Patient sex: M
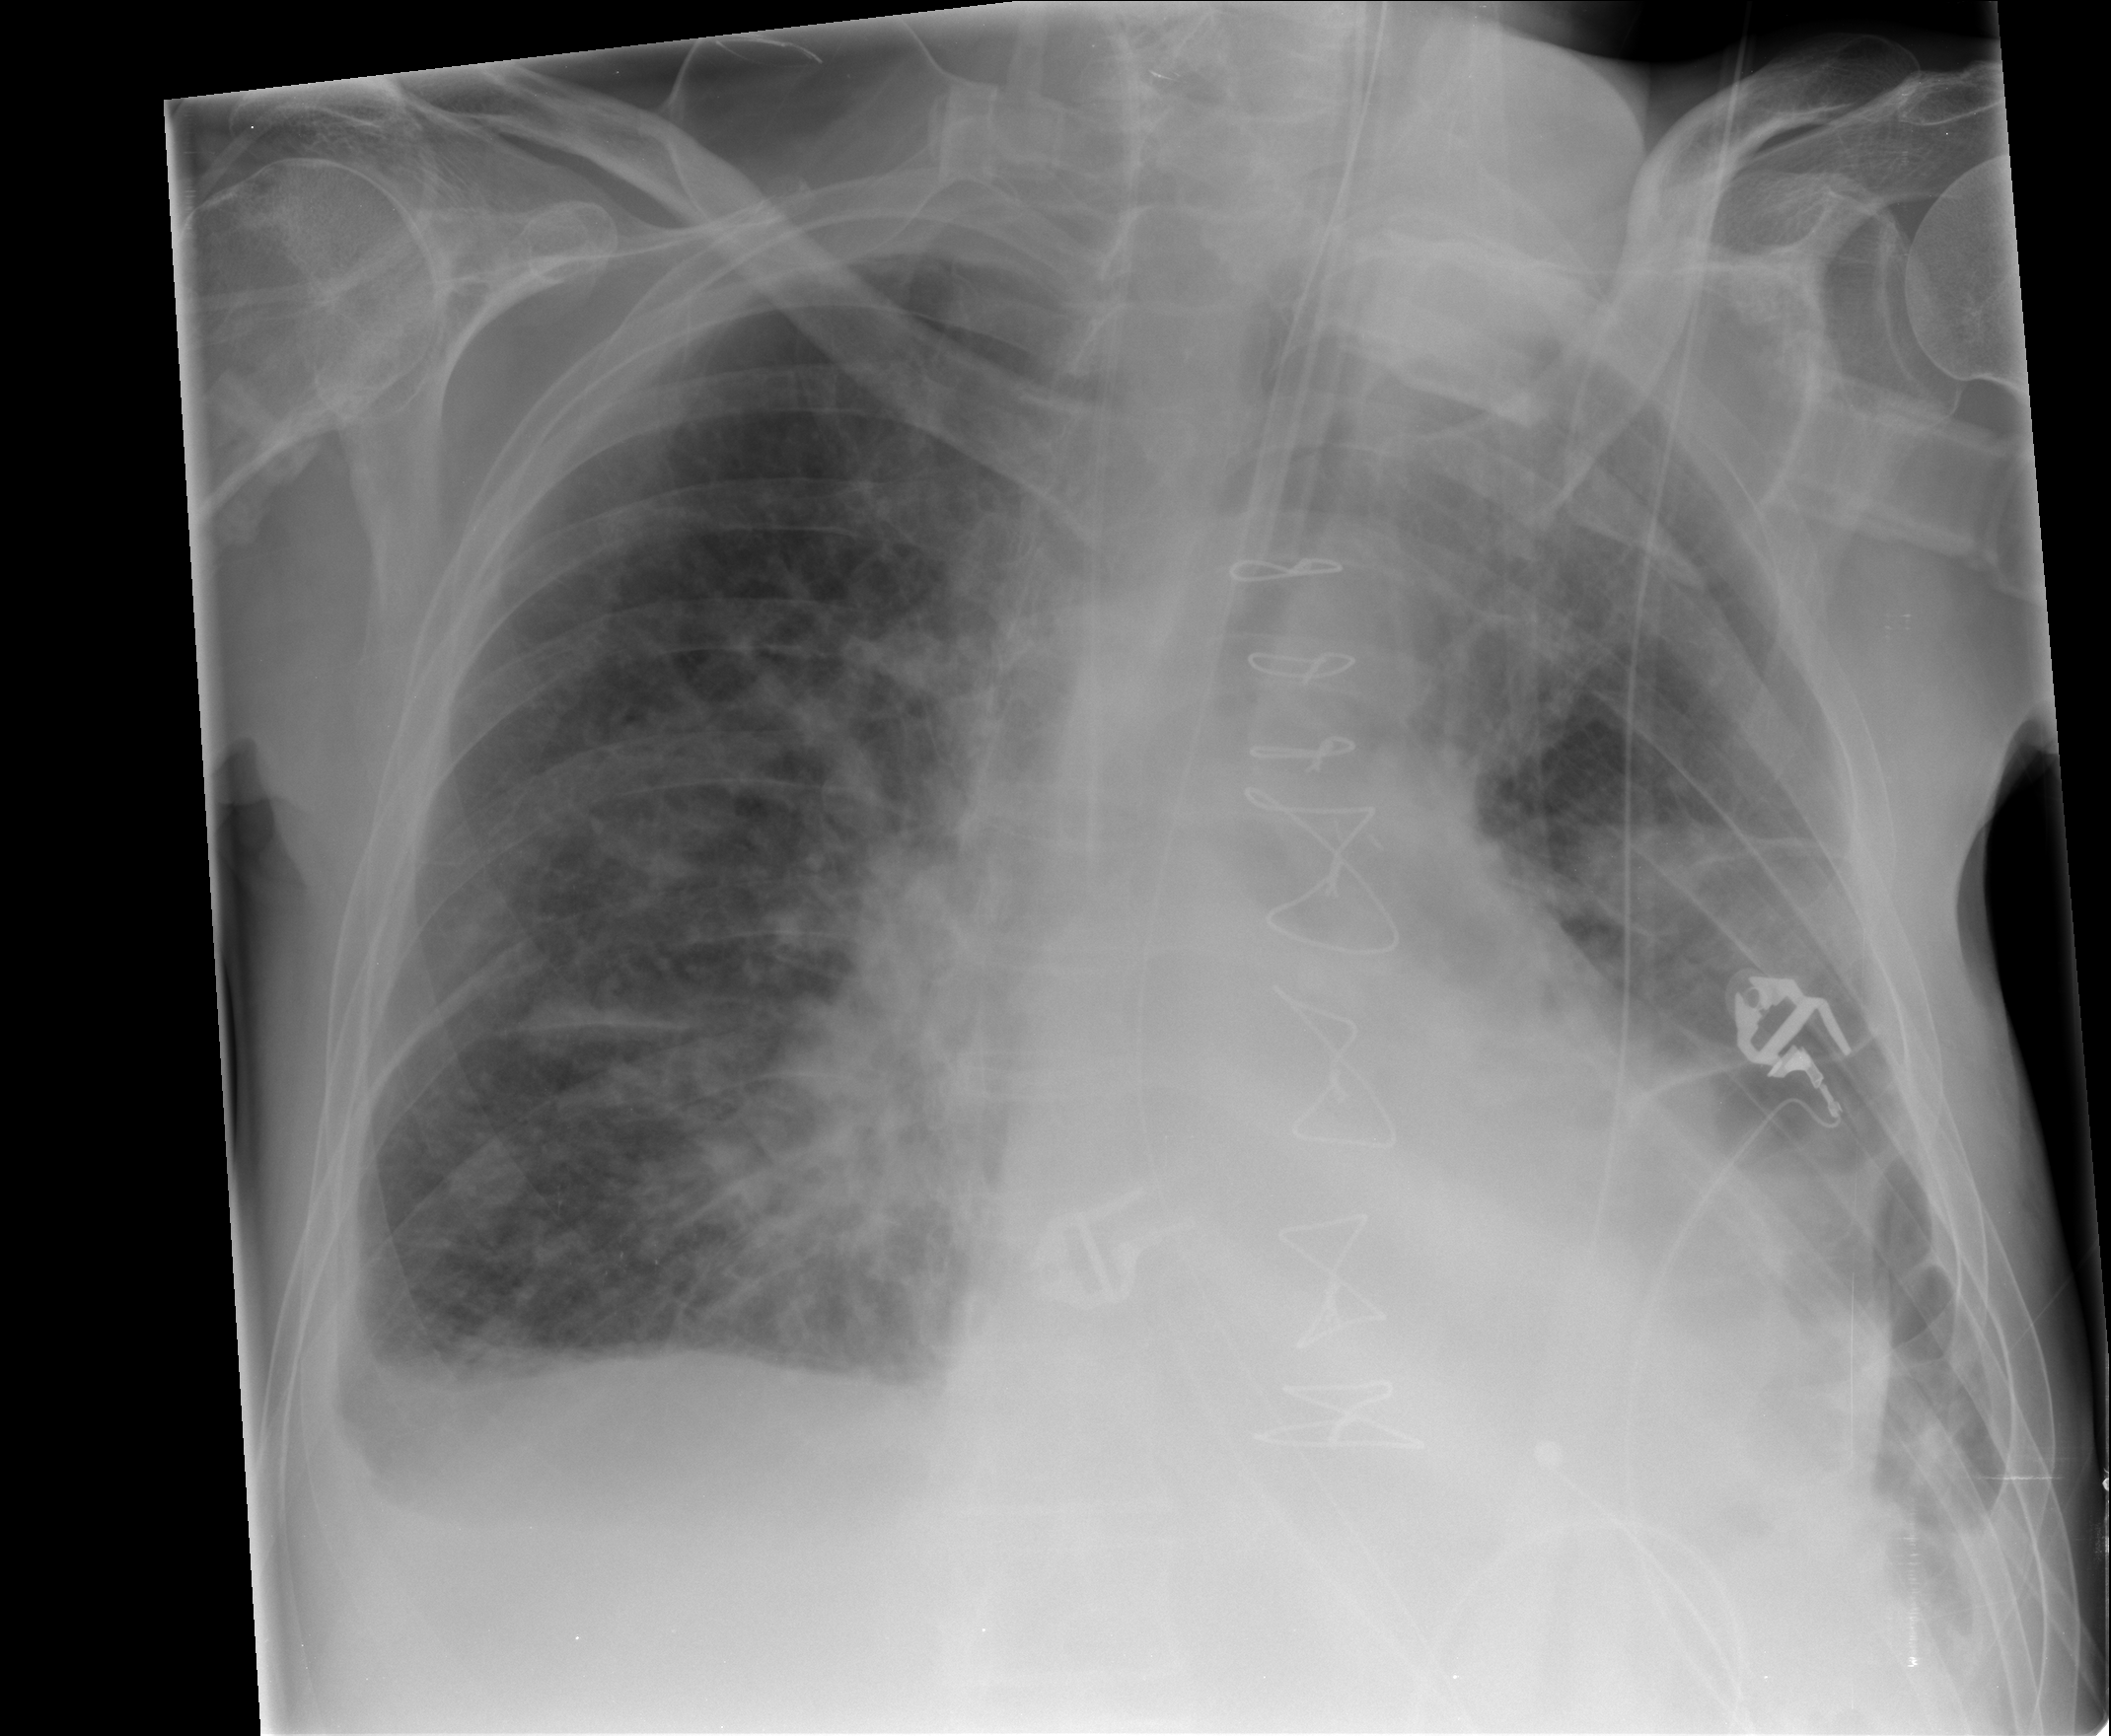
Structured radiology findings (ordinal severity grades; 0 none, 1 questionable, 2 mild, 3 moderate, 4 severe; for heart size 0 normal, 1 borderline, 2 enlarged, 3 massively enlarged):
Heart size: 2
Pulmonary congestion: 3
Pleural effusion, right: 2
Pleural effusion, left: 2
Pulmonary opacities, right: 3
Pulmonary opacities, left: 3
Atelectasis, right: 2
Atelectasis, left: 2